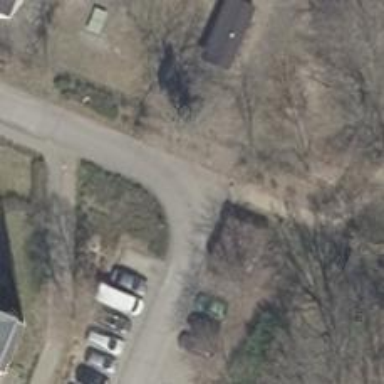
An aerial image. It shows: Asphalt road in residential area.